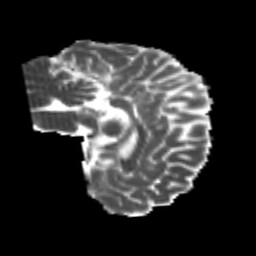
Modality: MD
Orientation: sagittal
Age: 26
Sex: female
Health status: healthy
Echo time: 0.074 s